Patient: sex M, age 66
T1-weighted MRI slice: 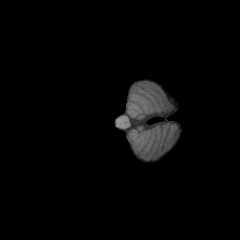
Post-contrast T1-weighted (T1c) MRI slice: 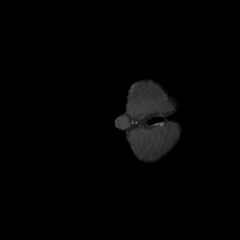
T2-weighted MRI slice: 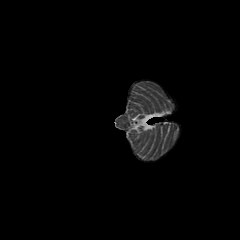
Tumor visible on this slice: no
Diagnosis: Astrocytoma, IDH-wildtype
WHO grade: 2